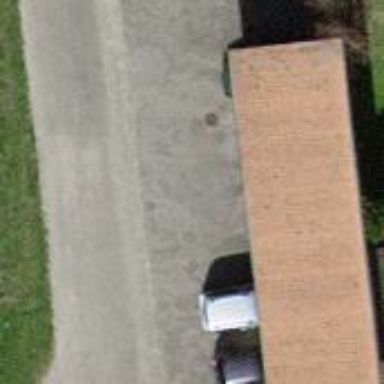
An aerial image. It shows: View of roof of building.